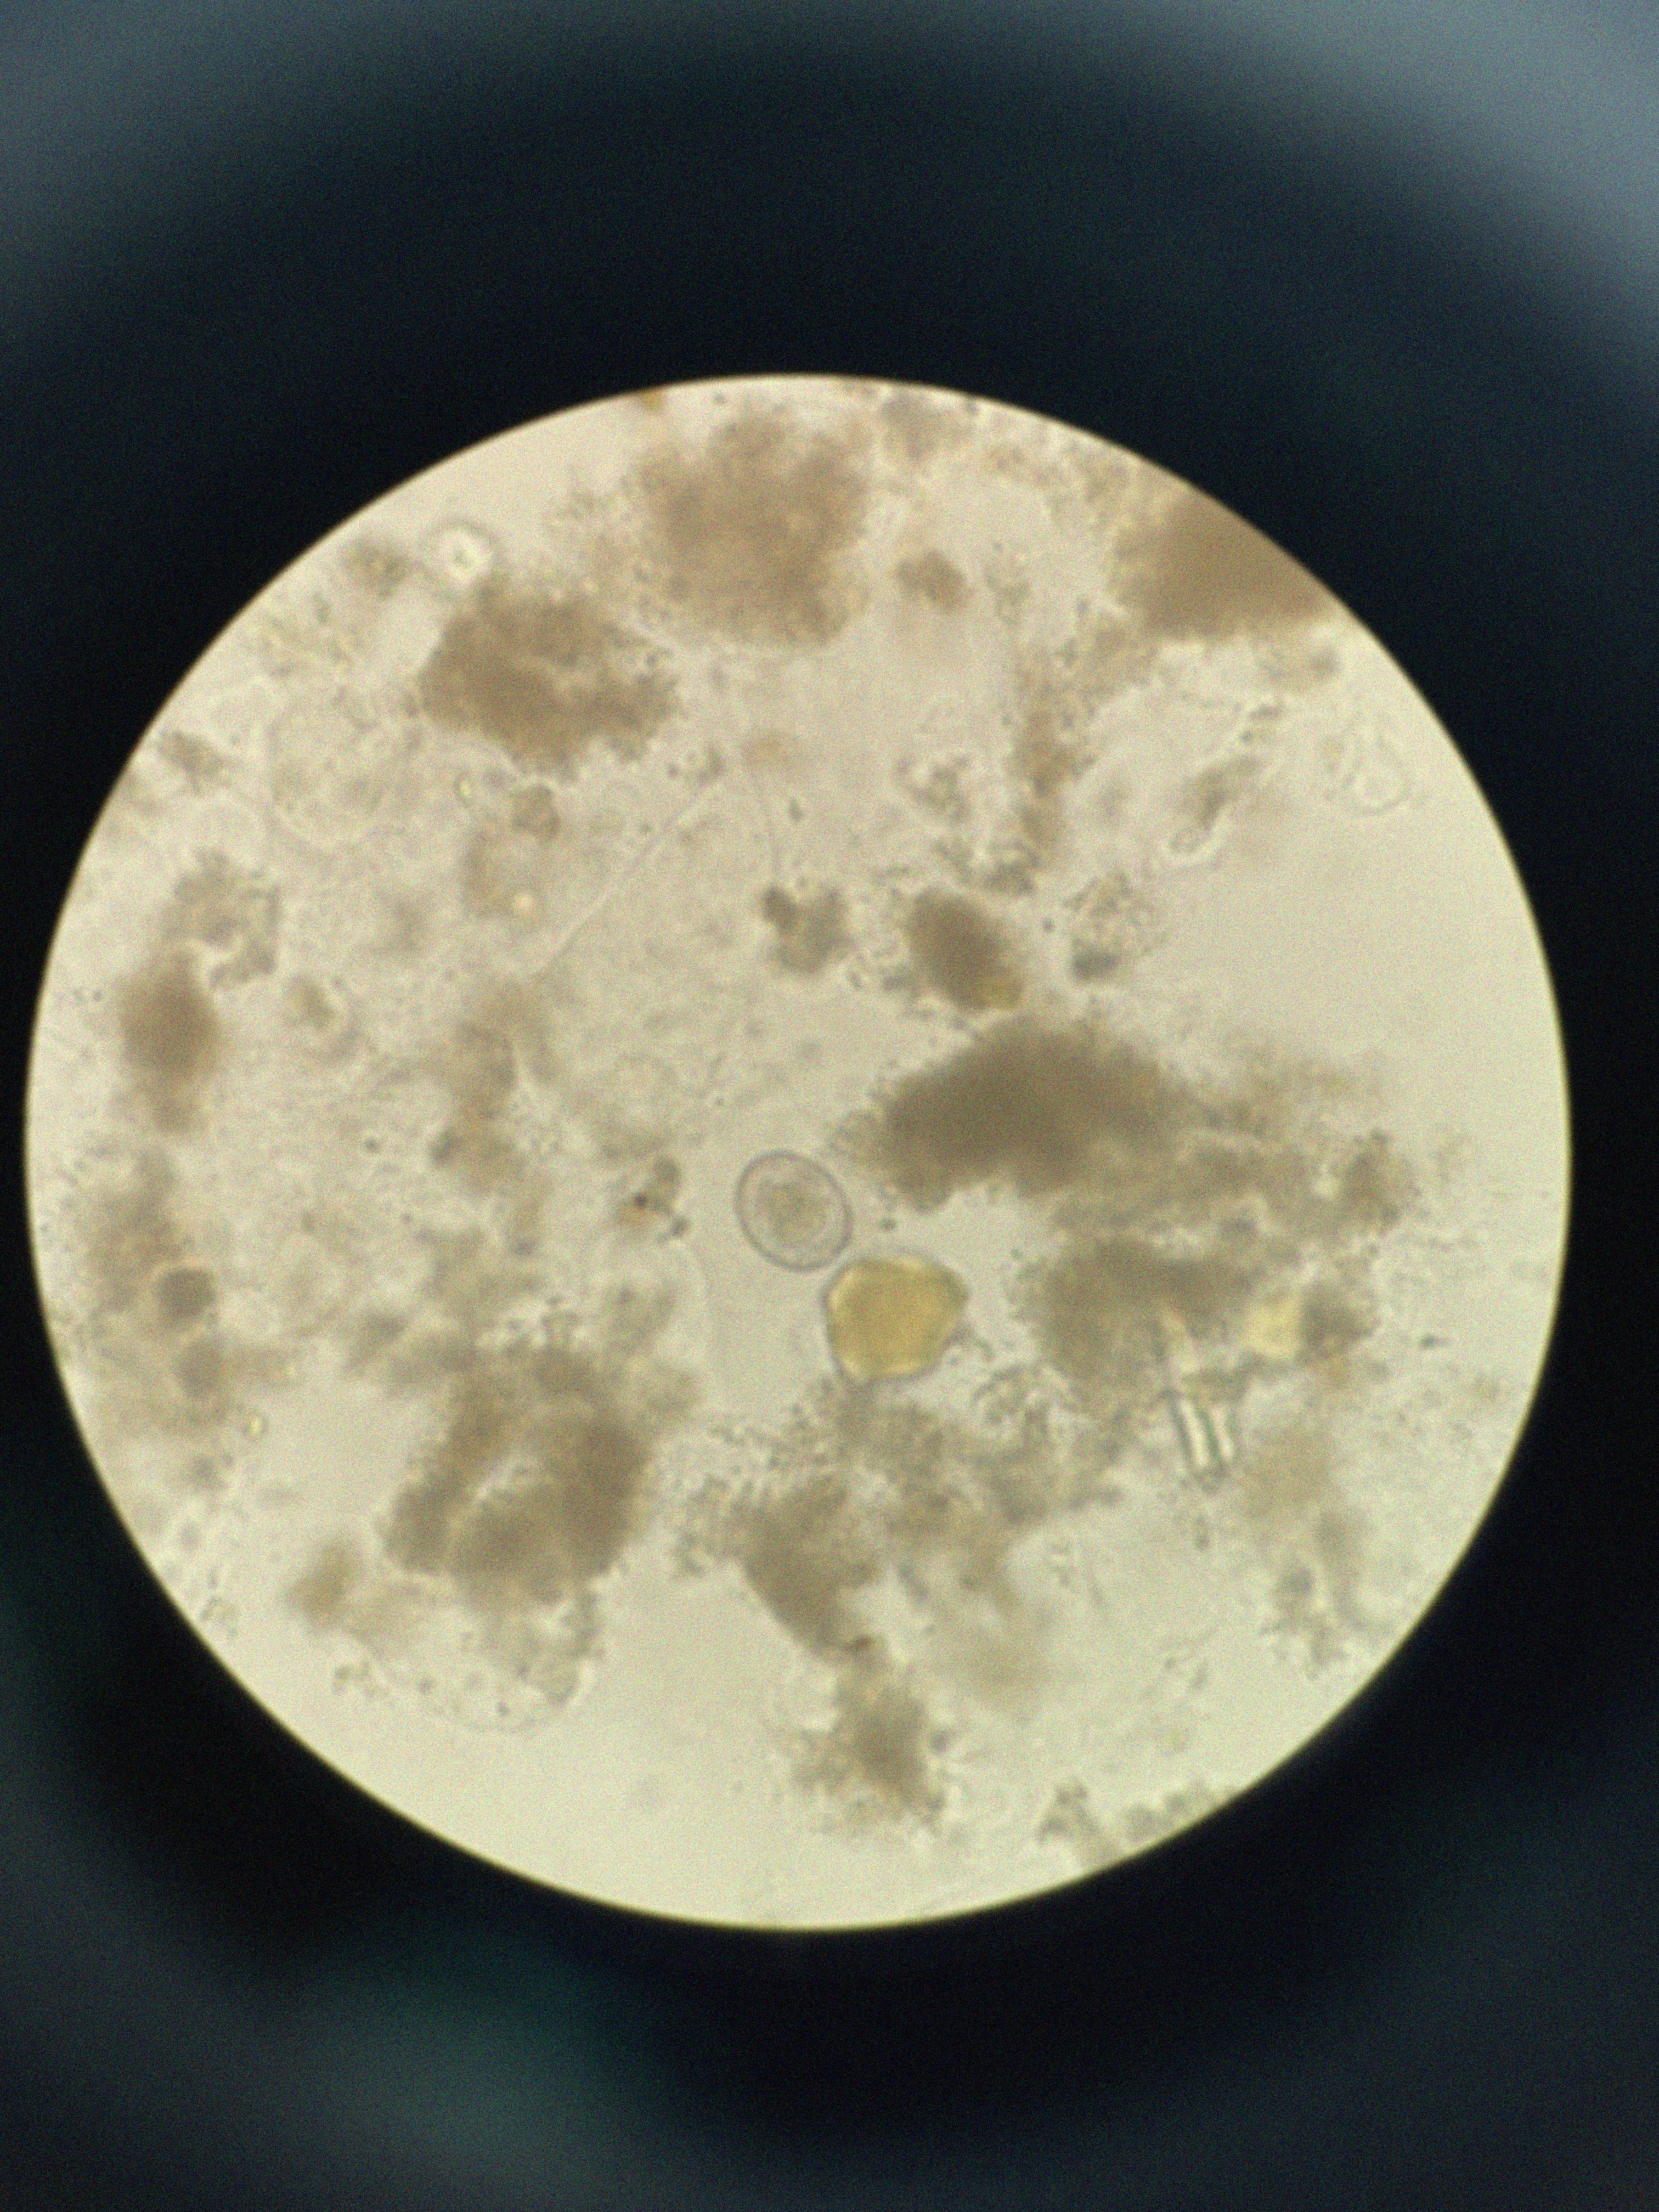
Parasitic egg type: Hymenolepis nana